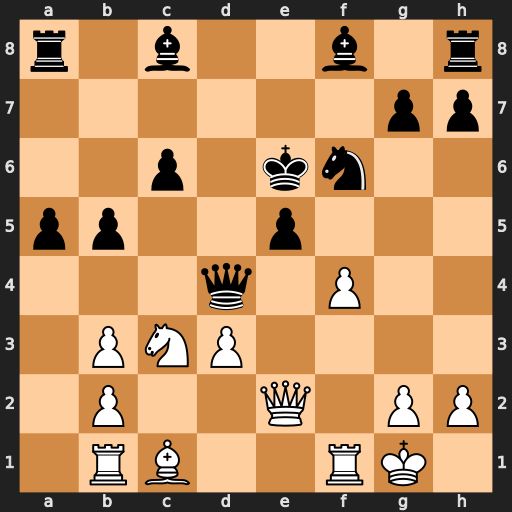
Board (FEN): r1b2b1r/6pp/2p1kn2/pp2p3/3q1P2/1PNP4/1P2Q1PP/1RB2RK1
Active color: w
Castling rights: -
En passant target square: -
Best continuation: Be3 Kf7 Bxd4